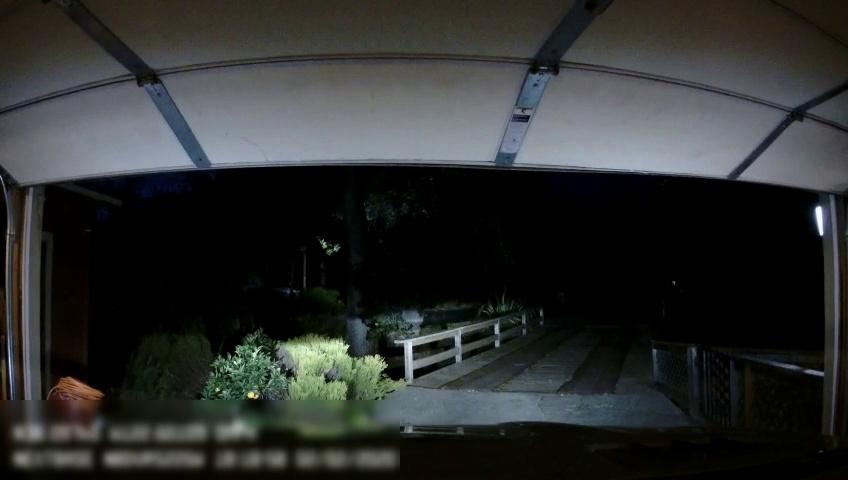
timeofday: Night
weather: Other
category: Drivable Space
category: Drivable Space